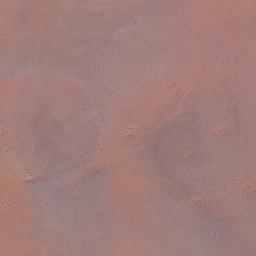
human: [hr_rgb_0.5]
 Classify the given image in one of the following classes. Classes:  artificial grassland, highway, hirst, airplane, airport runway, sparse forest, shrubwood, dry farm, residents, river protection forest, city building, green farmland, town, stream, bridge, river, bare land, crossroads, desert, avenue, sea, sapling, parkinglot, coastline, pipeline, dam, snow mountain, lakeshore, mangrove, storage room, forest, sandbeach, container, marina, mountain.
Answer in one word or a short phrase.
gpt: desert